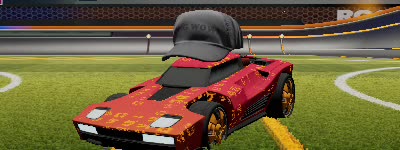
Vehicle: breakout